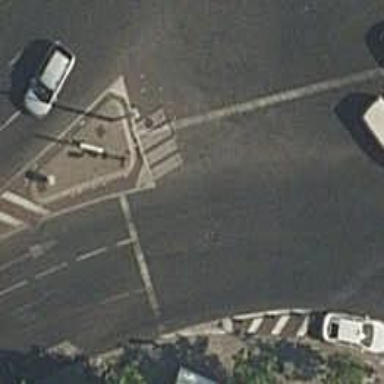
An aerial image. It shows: Road with traffic signals.